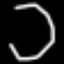
Label: octagon